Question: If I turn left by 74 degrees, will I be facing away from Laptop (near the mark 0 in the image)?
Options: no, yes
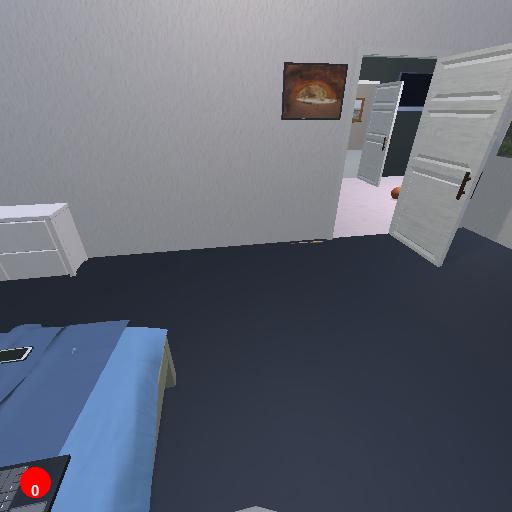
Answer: no